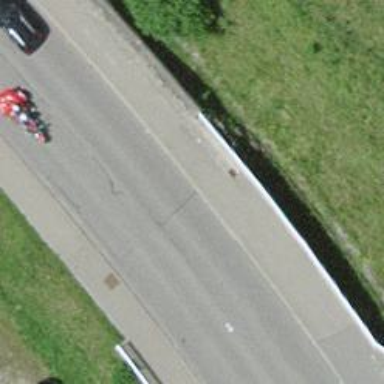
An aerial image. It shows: Asphalt footway with sidewalk on bridge.